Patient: sex M, age 43
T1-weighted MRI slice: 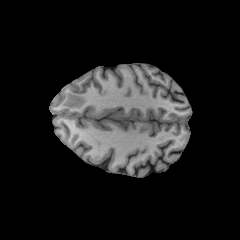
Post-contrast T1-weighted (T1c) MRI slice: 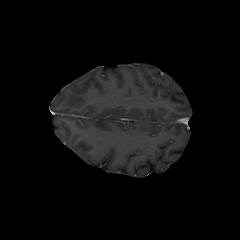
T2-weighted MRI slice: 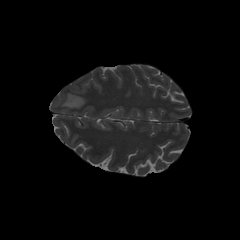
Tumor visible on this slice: yes
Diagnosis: Glioblastoma, IDH-wildtype
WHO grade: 4